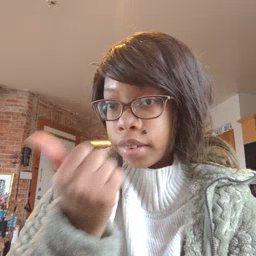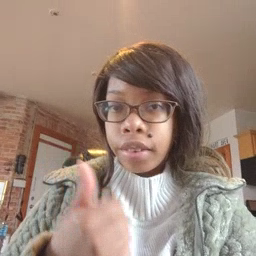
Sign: another